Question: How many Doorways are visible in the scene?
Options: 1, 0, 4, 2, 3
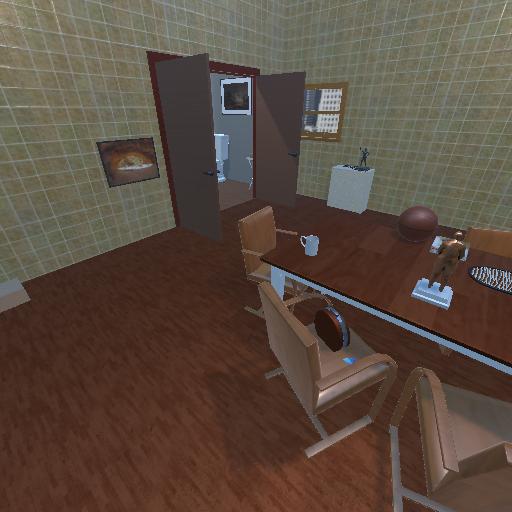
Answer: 1